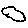
Label: cloud